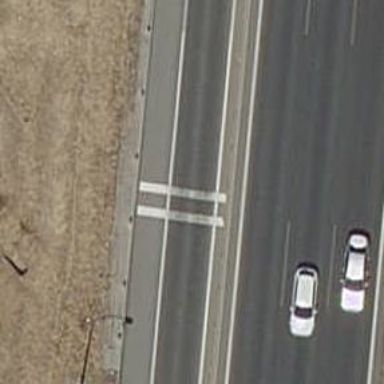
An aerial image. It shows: Rumble strip for traffic calming.